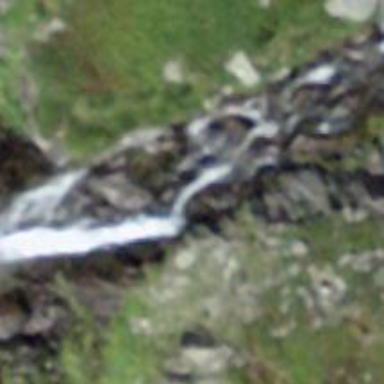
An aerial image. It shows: Beautiful waterfall in nature.